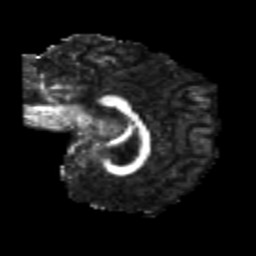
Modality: FA
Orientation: sagittal
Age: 21
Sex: female
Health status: healthy
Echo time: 0.074 s